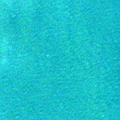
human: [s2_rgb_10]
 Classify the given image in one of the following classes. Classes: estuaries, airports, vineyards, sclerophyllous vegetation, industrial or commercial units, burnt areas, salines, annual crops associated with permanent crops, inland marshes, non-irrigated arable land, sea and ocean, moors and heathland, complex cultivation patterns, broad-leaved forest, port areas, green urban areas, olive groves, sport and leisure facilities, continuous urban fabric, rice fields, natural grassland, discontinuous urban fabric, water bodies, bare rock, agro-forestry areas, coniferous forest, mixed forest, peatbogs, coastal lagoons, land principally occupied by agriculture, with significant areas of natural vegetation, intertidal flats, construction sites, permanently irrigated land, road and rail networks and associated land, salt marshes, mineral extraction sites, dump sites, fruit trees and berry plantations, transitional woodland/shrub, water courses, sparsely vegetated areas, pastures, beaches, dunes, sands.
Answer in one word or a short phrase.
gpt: sea and ocean